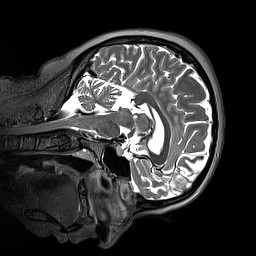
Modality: T2w
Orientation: sagittal
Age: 32
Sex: female
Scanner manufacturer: siemens
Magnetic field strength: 3 T
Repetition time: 3.2 s
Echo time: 0.412 s